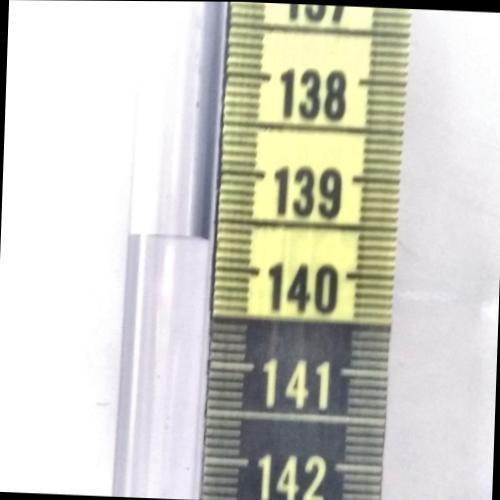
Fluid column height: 139.7 cm